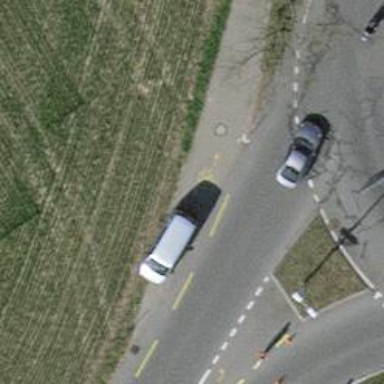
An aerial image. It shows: Unmarked crossing on the road.